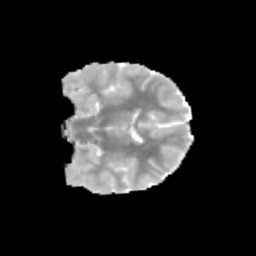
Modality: MD
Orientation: coronal
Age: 11
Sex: female
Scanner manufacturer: siemens
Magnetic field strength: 3 T
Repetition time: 3.8 s
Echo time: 0.07 s